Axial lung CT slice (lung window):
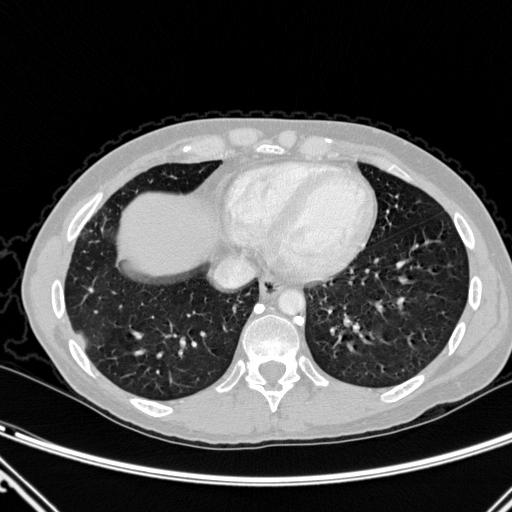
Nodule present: no